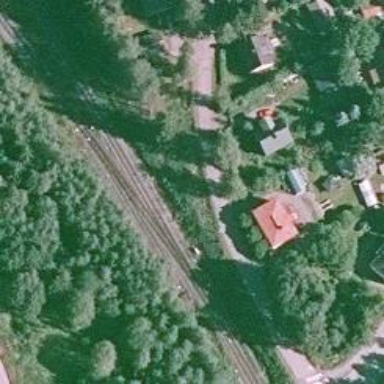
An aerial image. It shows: Continuous rail for railway.